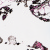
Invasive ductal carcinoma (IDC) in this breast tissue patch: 0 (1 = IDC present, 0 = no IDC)